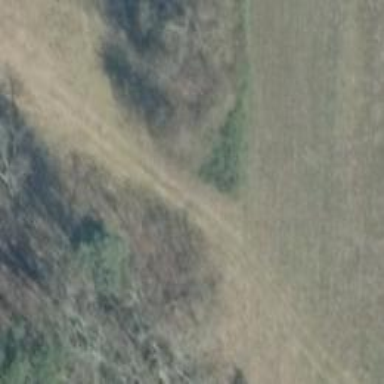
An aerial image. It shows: Row of trees in natural setting.